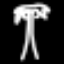
Label: palm tree